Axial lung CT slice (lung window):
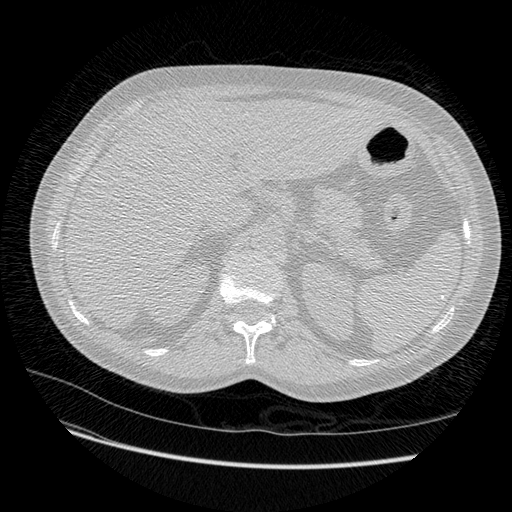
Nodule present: no